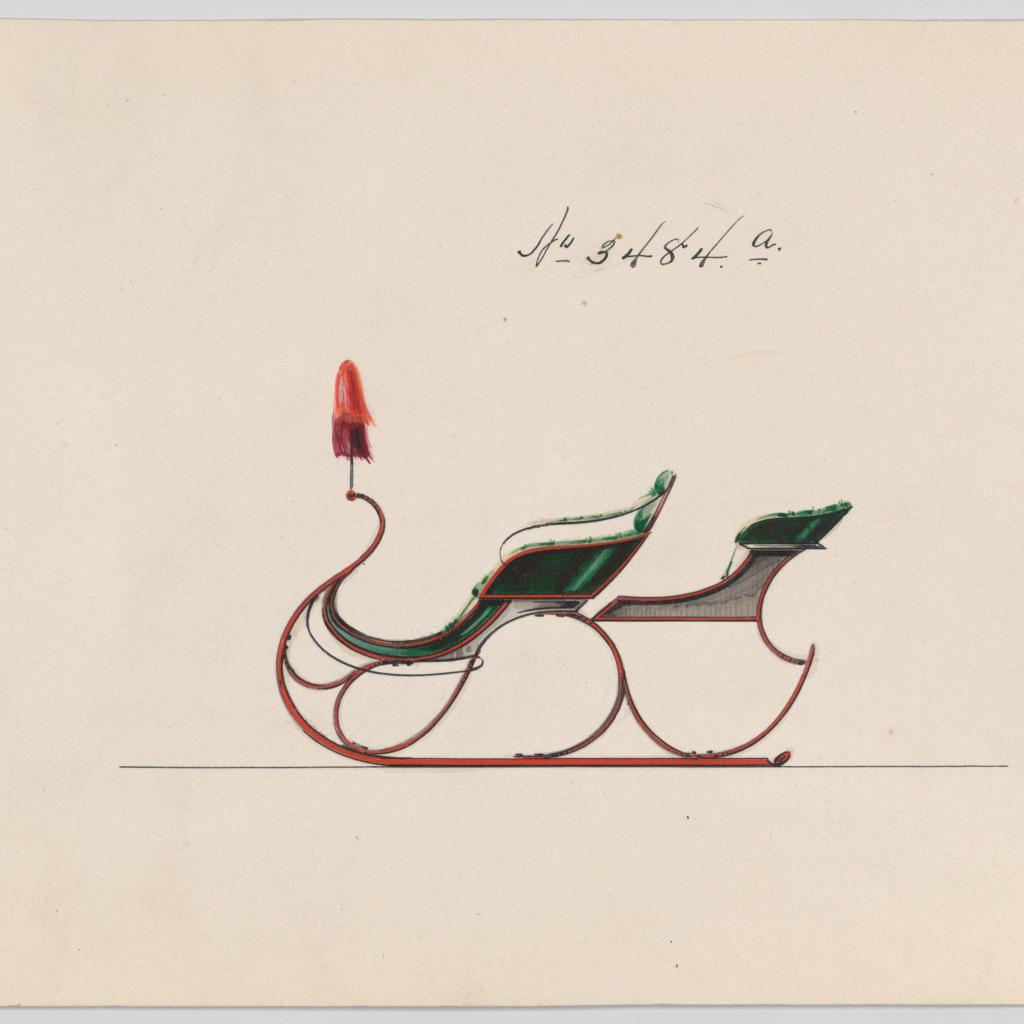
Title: Design for Rumble Sleigh, no. 3484a
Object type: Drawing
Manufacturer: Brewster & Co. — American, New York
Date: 1879
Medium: Pen and black ink watercolor and gouache with gum arabic
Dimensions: Sheet: 6 1/2 x 9 5/8 in. (16.5 x 24.4 cm)
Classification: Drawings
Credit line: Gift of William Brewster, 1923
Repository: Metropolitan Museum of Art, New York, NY